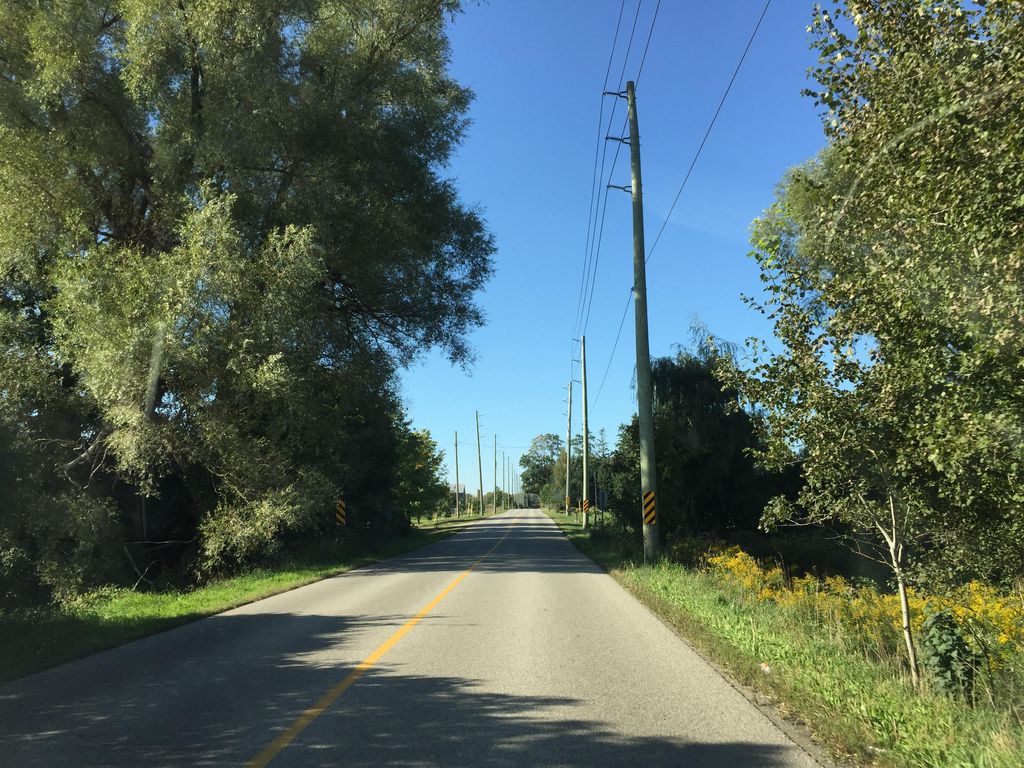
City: kitchener-waterloo